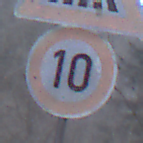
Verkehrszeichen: Geschwindigkeit10
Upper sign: FussgaengerueberwegLinks
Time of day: MorningAfternoon
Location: Outdoor (Nature)
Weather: Overcast
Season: Winter
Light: Natural